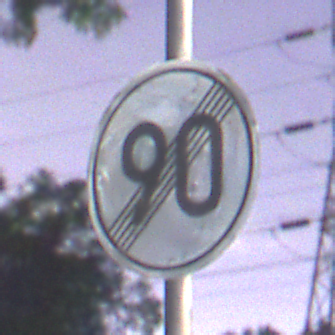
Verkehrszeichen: EndeGeschwindigkeit90
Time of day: Night
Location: Outdoor (Suburban)
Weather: PartlyCloudy
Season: NotSpecified
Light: Artificial